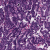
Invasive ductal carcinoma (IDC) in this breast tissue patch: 1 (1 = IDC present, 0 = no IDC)